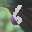
Label: 6